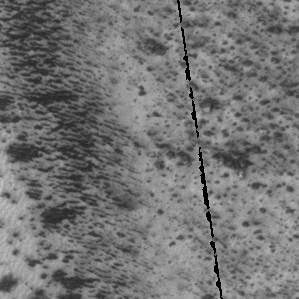
Label: frost